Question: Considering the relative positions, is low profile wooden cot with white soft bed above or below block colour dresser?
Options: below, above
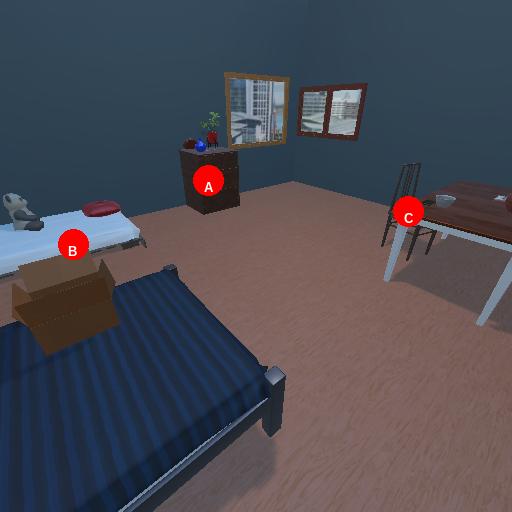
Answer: below